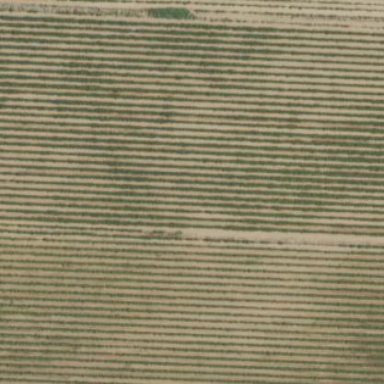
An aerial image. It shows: Vineyard.